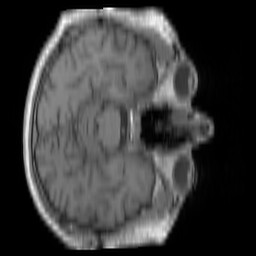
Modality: T1w
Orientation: axial
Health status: ill
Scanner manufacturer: siemens
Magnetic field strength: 3 T
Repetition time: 0.4 s
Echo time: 0.00246 s